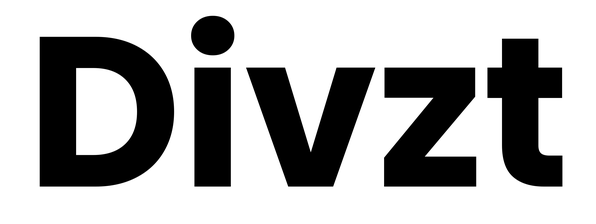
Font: Poppins-Bold